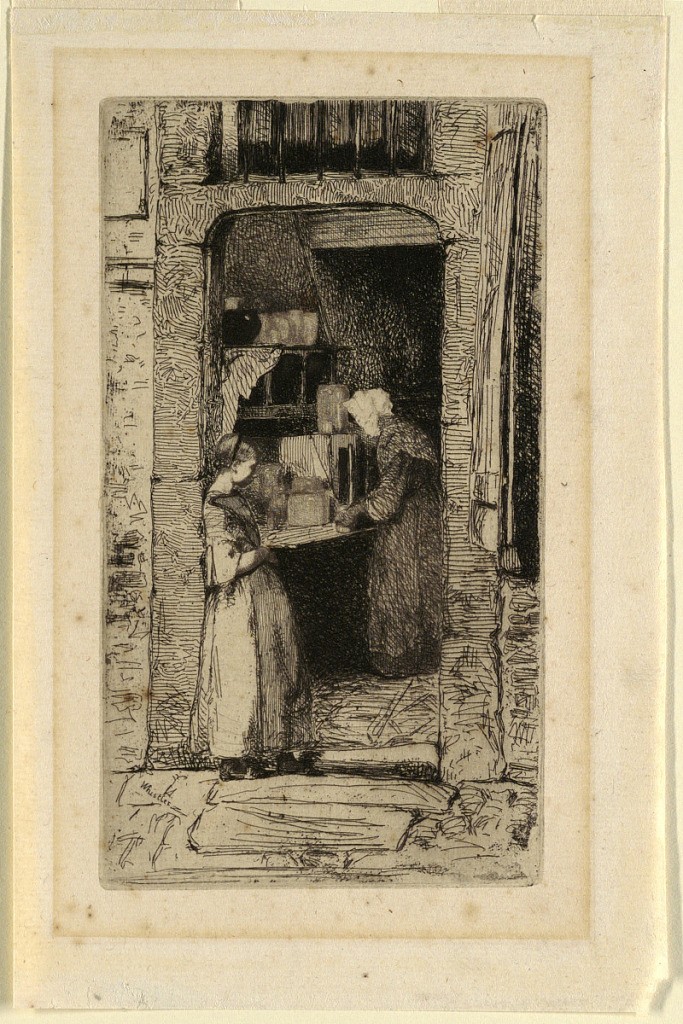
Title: La Marchande de Moutarde
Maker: James McNeill Whistler, American, 1834–1903
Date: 1858
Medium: Etching on paper
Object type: Print
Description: A young female figure leans against a narrow doorway, above which is a barred window. In a darkened interior, an old woman hovers over a table.